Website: walmart
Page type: review-order
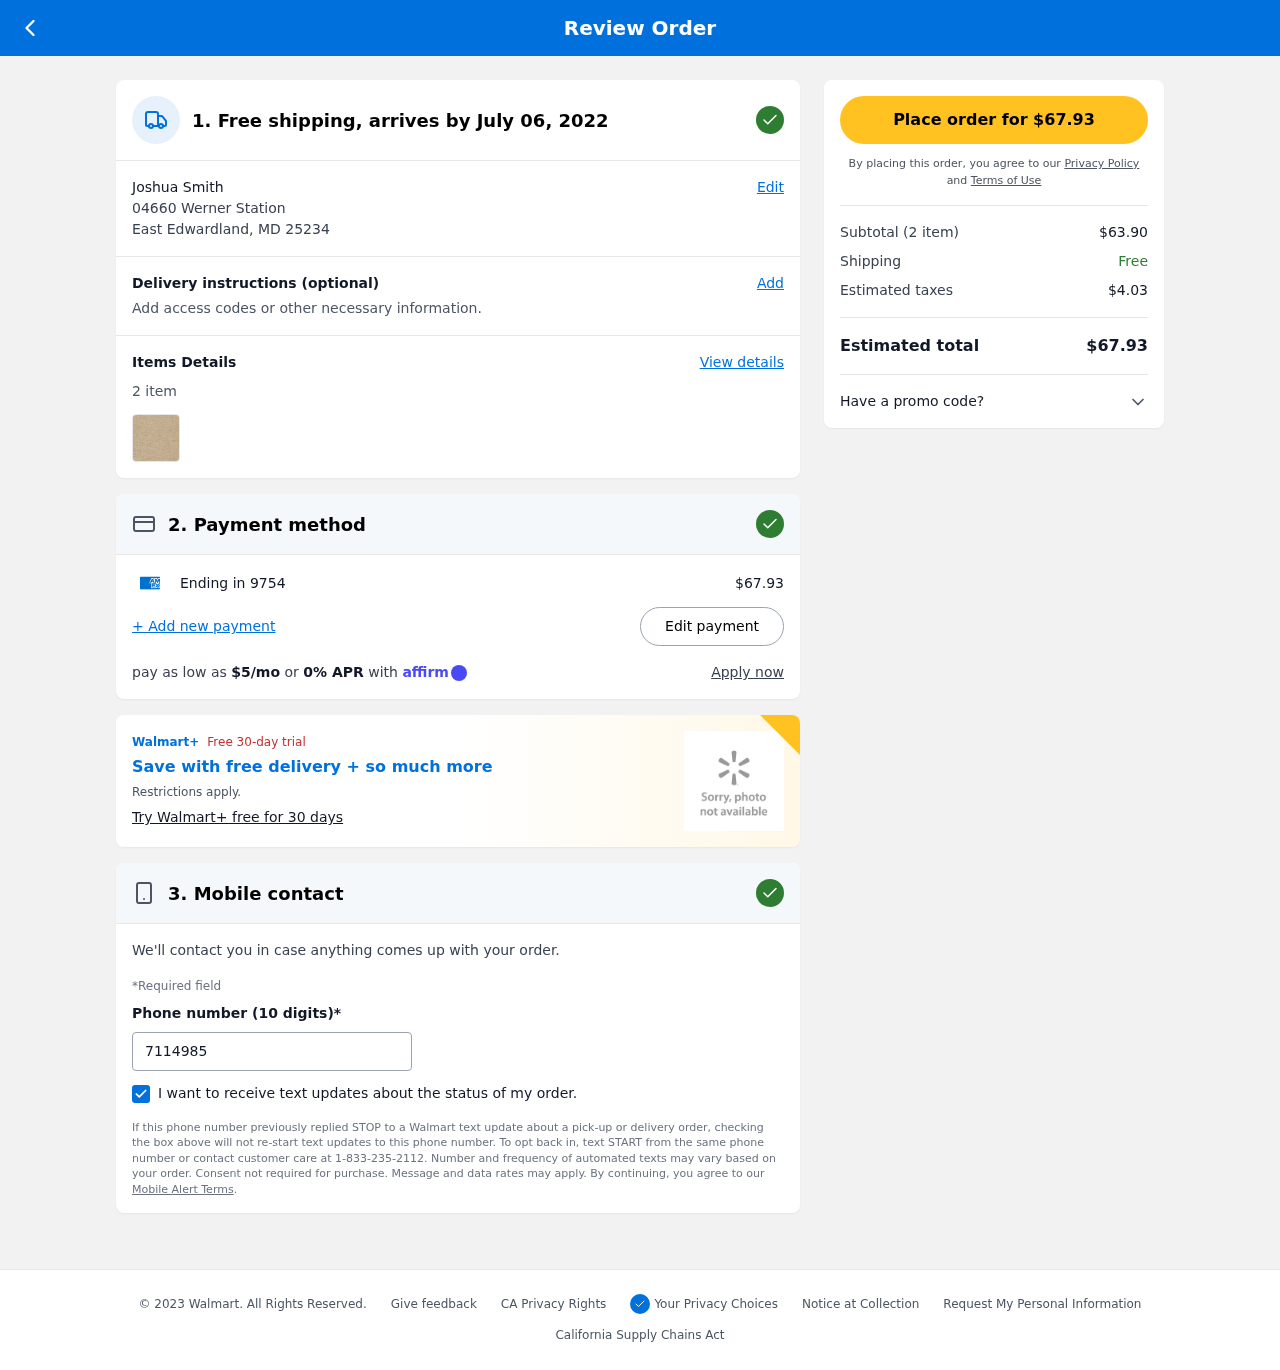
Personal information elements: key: PII_CARD_LAST4
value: Ending in 9754
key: PII_CITY_STATE_ZIP
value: East Edwardland, MD 25234
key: PII_FULLNAME
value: Joshua Smith
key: PII_PHONE
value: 7114985803
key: PII_STREET
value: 04660 Werner Station
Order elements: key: ORDER_DELIVERY_DATE
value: July 06, 2022
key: ORDER_NUM_ITEMS
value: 2 item
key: ORDER_NUM_ITEMS
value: Subtotal (2 item)
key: ORDER_TOTAL
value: $67.93
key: ORDER_TOTAL
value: Place order for $67.93
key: ORDER_MONTHLY_PAYMENT
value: $5/mo
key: ORDER_SUBTOTAL
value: $63.90
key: ORDER_TAX
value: $4.03